Question: I am trying to achieve the difference between two dates which are entered in PHP. one is the record entry date and one is delivery date. record entry date is saved as follows.
'''
$insertDate=curdate();
function curdate() {
// gets current timestamp
date_default_timezone_set('Asia/Dubai');
return date('Y-m-d');
}
'''
And the delivery date would be saved as an HTML input.
'''
<div class="form-group">
<label for="deliveryDate">Delivery Date</label>
<input type="date" class="form-control" name="deliveryDate" required>
</div>
'''
both are being saved in the db perfectly, for me to access those in a jquery data table.

now in the D/Left column, I would want to see the the days left to be delivered the particular product. In order to achieve this, what I have done was
> delivery date - record entered date = days left.
'''
$deliveryDateToSec = strtotime($deliveryDate);
$insertDateToSec = strtotime($insertDate);
$timeDiff = abs($deliveryDateToSec - $insertDateToSec);
$daysLeft = $timeDiff/86400; // 86400 seconds in one day
//convert to integer
$daysLeft = intval($daysLeft);
'''
although I am able to achieve the task by this way, my requirement is the days left should be realtime. As in if i add a record today - 18-05-2020, the delivery date is - 20-05-2020, then the days left would be 2. And when I see the record tomorrow, it should be 1. Likewise the subtraction has to happen as a something like reducing 1 day per everyday. I was trying to do this in many ways but I couldn't complete this. if there is anyway that this can be done using JQuery Datatable methods, Suggestions are much appreciated.
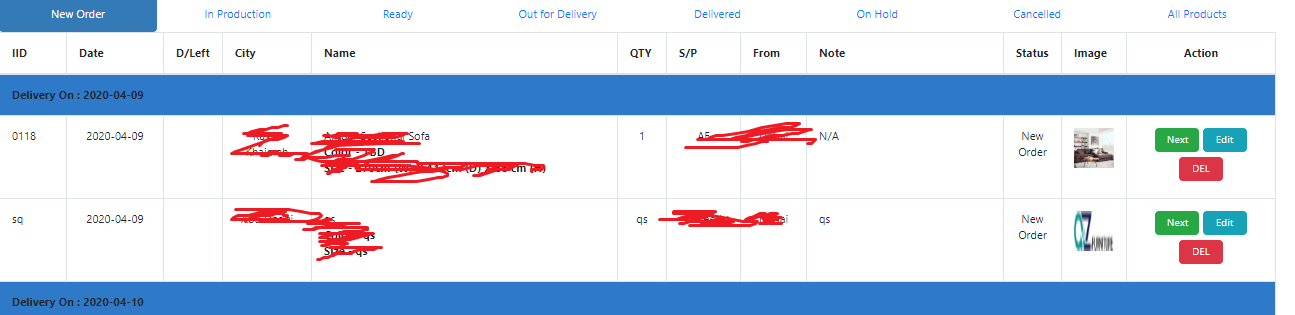
Answer: I think you should subtract the current date from the delivery date every time when you show the table.
'''
<?php
$deliveryDateToSec = strtotime($deliveryDate);
$currentDateToSec = strtotime(Date('Y-m-d'));
$timeDiff = $deliveryDateToSec - $currentDateToSec;
$daysLeft = $timeDiff/86400; // 86400 seconds in one day
//convert to integer
$daysLeft = intval($daysLeft);
if ($daysLeft < 0) {
$daysLeft = 0;
}
echo $daysLeft;
'''